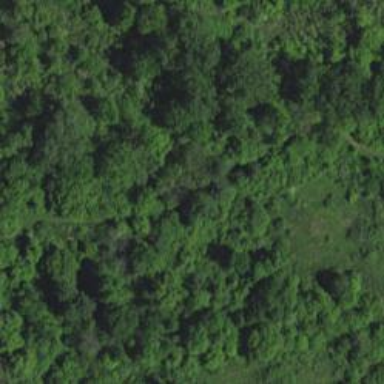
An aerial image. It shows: Path with excellent trail visibility.